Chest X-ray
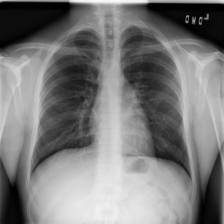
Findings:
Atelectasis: negative
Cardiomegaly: negative
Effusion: negative
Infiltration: positive
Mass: negative
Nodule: negative
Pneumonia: negative
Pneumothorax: negative
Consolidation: negative
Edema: negative
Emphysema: negative
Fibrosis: negative
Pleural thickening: negative
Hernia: negative